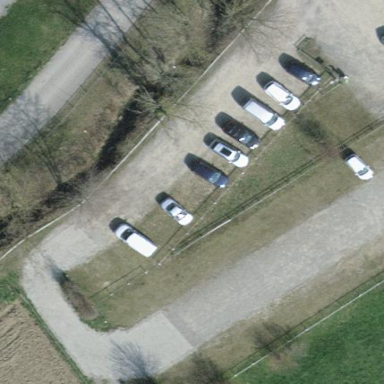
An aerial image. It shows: Unpaved service road designated as parking aisle.